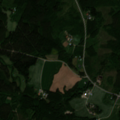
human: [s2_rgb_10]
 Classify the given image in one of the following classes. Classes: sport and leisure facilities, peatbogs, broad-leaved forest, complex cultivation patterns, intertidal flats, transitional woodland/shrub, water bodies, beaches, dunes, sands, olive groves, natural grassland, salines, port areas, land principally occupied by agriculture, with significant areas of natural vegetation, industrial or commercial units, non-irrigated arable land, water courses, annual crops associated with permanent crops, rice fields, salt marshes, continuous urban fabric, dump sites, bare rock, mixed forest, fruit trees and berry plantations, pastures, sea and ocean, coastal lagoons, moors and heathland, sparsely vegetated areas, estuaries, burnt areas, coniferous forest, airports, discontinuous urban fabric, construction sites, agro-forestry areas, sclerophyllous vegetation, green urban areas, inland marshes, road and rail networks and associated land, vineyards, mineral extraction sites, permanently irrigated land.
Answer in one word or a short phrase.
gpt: land principally occupied by agriculture, with significant areas of natural vegetation, coniferous forest, mixed forest, transitional woodland/shrub